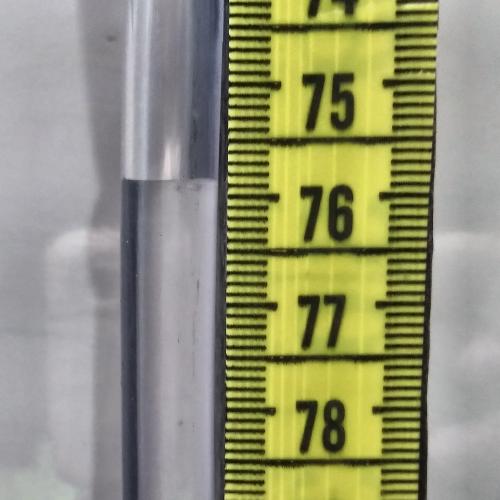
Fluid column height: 75.9 cm